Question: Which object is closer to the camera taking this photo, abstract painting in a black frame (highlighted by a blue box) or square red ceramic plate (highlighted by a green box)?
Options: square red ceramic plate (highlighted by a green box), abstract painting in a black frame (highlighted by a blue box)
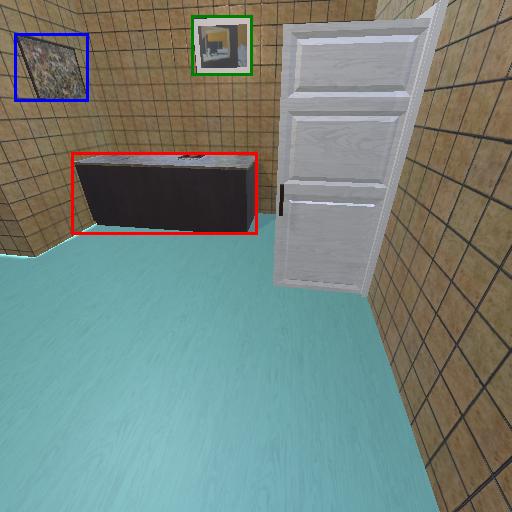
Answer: square red ceramic plate (highlighted by a green box)